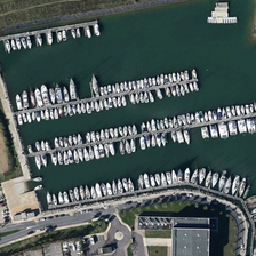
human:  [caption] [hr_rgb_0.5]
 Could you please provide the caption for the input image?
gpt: six rows of ships are docking inside this port with a building and a parking lot located on its bank .

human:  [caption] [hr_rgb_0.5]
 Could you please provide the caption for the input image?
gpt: The boat is parked at a parking lot and a port basin near the building of Gree.

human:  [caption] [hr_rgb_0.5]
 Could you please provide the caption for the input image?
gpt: the boats are parked in a harbour basin that is close to a parking lot and a grey building.

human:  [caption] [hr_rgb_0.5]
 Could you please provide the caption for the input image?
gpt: The boat was parked in a harbor basin near a parking lot and a gray building.

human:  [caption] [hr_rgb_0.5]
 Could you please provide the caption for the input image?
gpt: The ship is near the port, parking lot and grey cars.